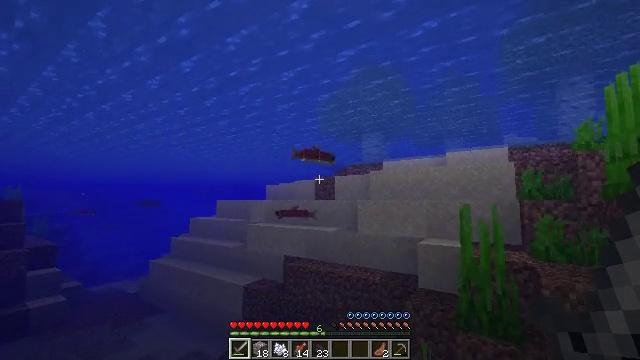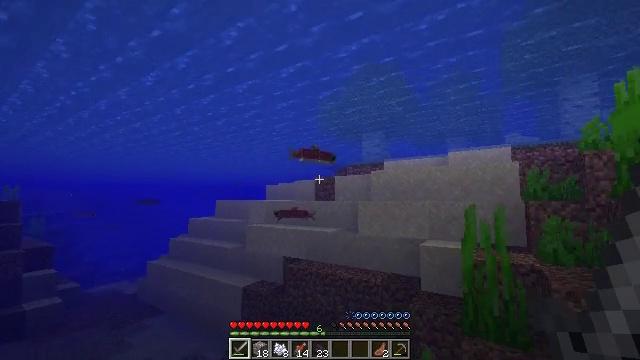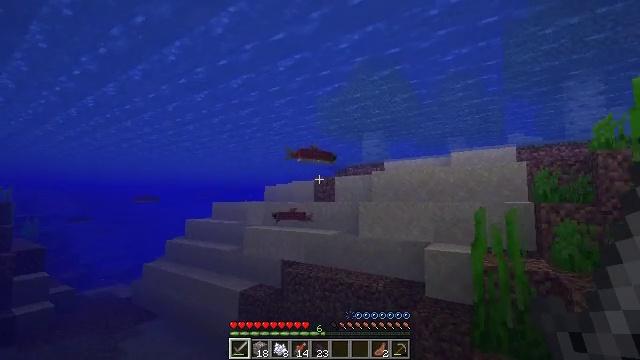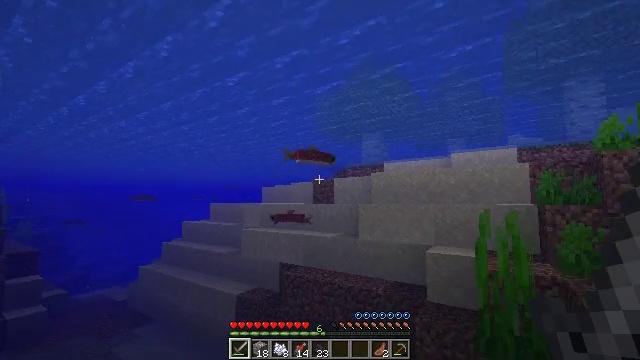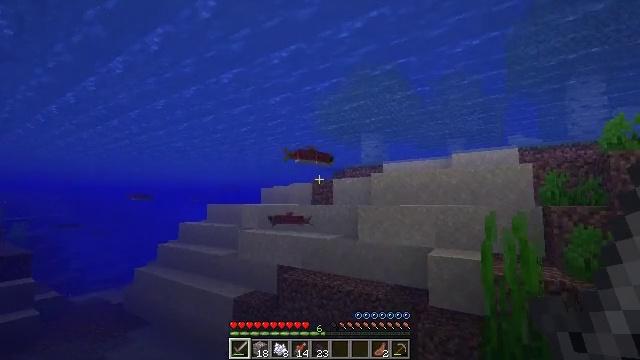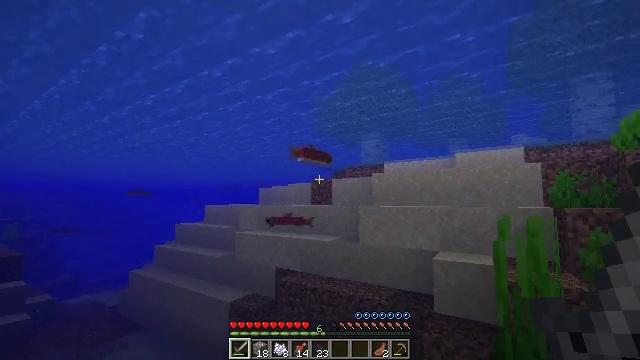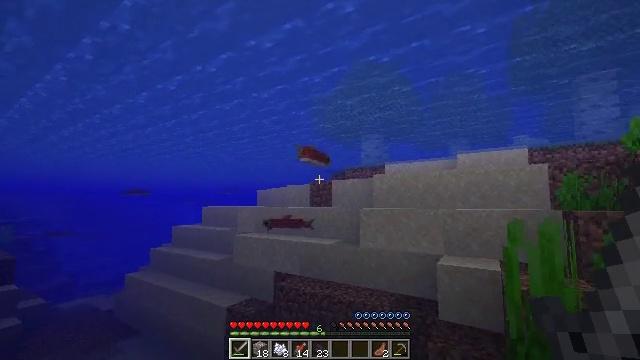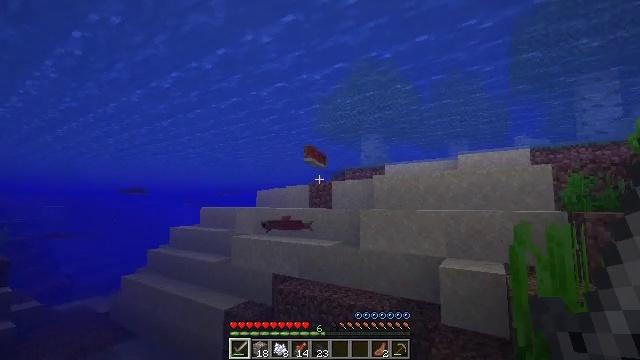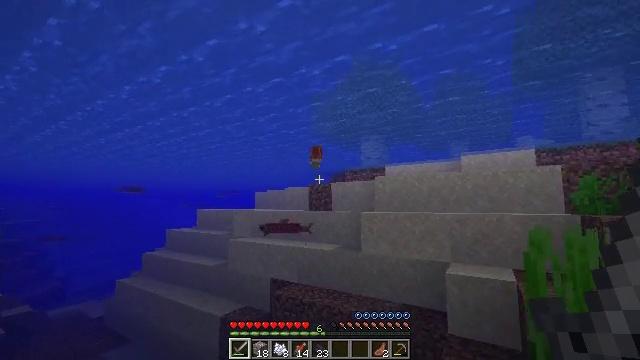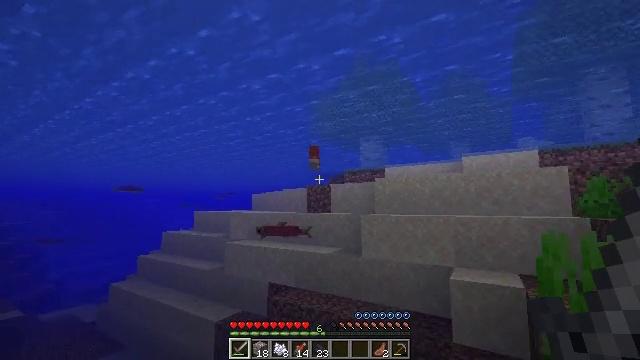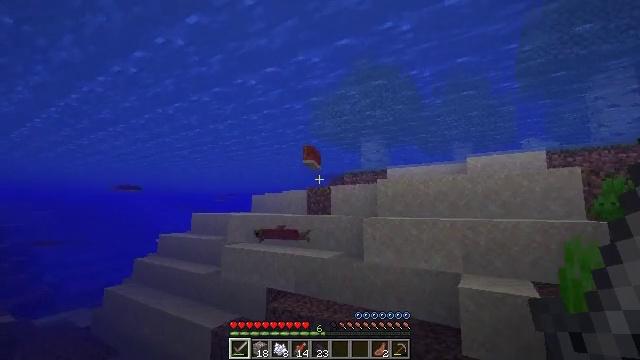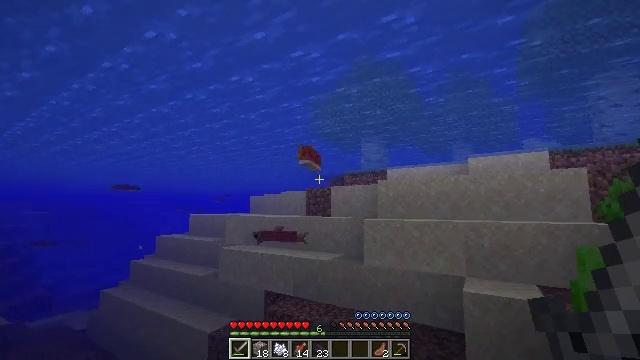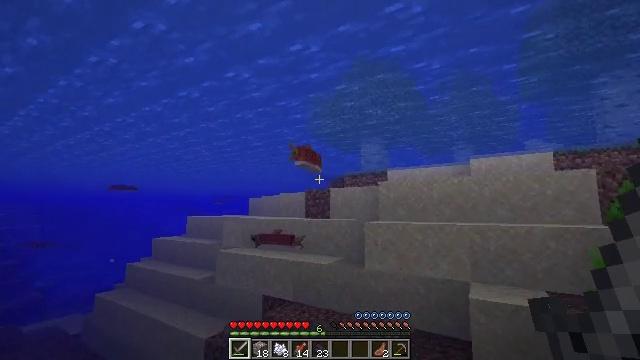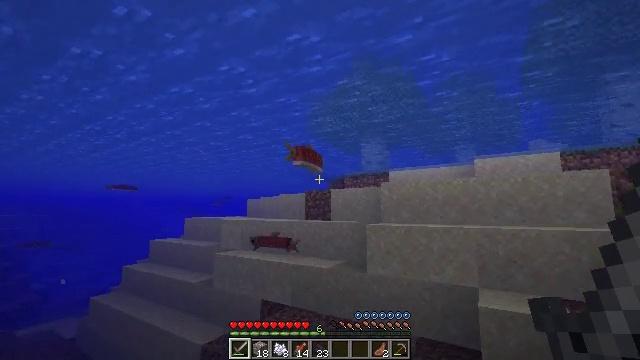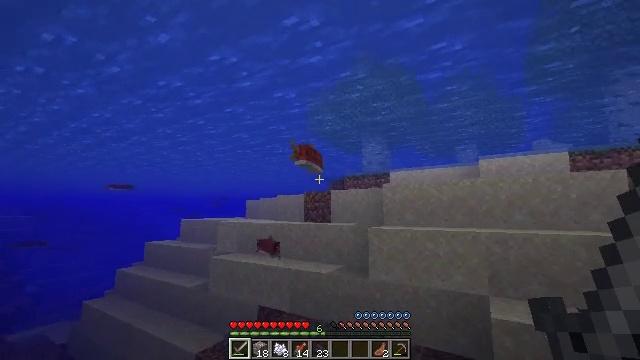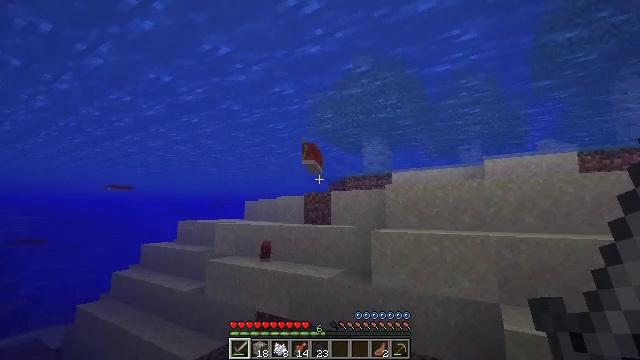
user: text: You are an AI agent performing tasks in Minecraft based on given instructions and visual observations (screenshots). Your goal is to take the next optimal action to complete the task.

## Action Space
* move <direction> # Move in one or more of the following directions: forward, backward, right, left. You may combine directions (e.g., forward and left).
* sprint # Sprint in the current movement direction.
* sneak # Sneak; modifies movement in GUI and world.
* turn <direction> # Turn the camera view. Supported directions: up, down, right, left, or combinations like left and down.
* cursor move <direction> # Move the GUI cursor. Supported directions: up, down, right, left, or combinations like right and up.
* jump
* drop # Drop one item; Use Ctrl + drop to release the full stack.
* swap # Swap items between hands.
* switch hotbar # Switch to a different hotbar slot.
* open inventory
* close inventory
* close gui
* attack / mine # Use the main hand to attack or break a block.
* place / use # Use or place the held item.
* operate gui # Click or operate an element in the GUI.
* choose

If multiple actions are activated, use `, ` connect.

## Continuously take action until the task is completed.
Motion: motion action
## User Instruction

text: Fish and kill the salmon.
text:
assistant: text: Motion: move forward
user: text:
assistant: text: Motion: move forward
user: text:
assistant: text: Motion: move forward
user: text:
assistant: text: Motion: move forward
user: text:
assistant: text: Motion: move forward
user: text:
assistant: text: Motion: move forward
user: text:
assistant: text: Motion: move forward
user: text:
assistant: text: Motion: move forward
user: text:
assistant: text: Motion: move forward
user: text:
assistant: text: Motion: move forward
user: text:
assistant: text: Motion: move forward
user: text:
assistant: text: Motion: move forward
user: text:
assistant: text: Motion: move forward
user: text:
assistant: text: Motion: move forward
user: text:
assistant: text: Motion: move forward
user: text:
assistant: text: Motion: move forward
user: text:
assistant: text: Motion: move forward
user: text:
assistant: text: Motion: move forward
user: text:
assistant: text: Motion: move forward
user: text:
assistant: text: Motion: move forward
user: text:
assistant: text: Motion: move forward
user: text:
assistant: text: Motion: move forward
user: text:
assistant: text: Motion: move forward
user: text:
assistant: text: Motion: move forward
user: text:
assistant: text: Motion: move forward
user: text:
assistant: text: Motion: move forward
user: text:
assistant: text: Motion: move forward
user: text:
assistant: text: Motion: move forward
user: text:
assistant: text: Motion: move forward, attack / mine
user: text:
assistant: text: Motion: move forward, turn right, attack / mine